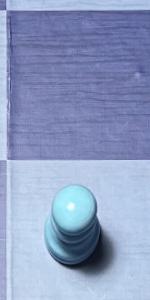
Label: Pawn_White